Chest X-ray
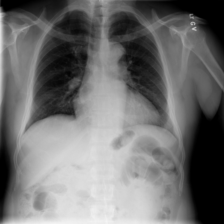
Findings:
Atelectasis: negative
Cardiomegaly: negative
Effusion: negative
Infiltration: negative
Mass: negative
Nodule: negative
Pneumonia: negative
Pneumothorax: negative
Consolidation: negative
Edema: negative
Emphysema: negative
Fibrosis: negative
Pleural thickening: positive
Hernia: negative